Question: Our employees require bi-annual certifications. The employee name certification dates, and upcoming certification date are kept in a master spreadsheet. From this spreadsheet, you can open a userform to send an Outlook appointment for the date of certification. In the UserForm, you select the employee you want t o send the certification for. My question is this: The date of the appointment is dependent upon which employee you select? What code do I use, that will search the matrix for the correct employee name in column B, and use the date in column H of the corresponding row? I am currently this far in the process:
'''
Dim Otlk 'As Outlook.Application
Dim Appt 'As Outlook.AppointmentItem
Const olAppointmentItem = 1
Const olMeeting = 1
Set Otlk = CreateObject("Outlook.Application")
Set Appt = Otlk.CreateItem(olAppointmentItem)
'30 Day Invite
With Appt
.Subject = Me.Employee1ComboBox.Value & " " & "Cft Certification"
.Start =
'''

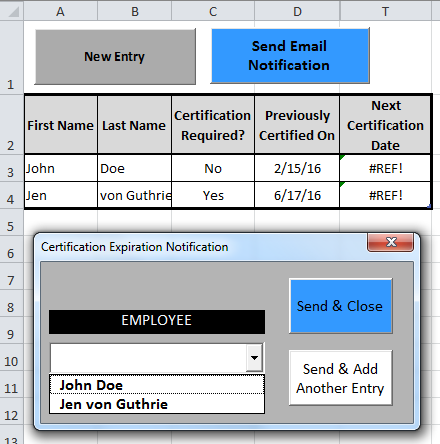
Answer: Something like:
'''
'30 Day Invite
With Appt
.Subject = Me.Employee1ComboBox.Value & " " & "Cft Certification"
.Start = GetDate(Me.Employee1ComboBox.Value)
'''
Function to get the date (making some guesses about your layout which you may need to correct)
'''
Function GetDate(eName)
Dim f As Range, rwNum
Set f = ThisWorkbook.Sheets("hidden").Range("namehere").find( _
What:=eName, lookat:=xlWhole)
If Not f is Nothing then
GetDate = thisworkbook.sheets("master").cells(f.Row,"H").value
Else
'should never happen
End if
End Function
'''